Field crop: tomato
Growth stage: 1
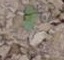
Species: solanum